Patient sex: M
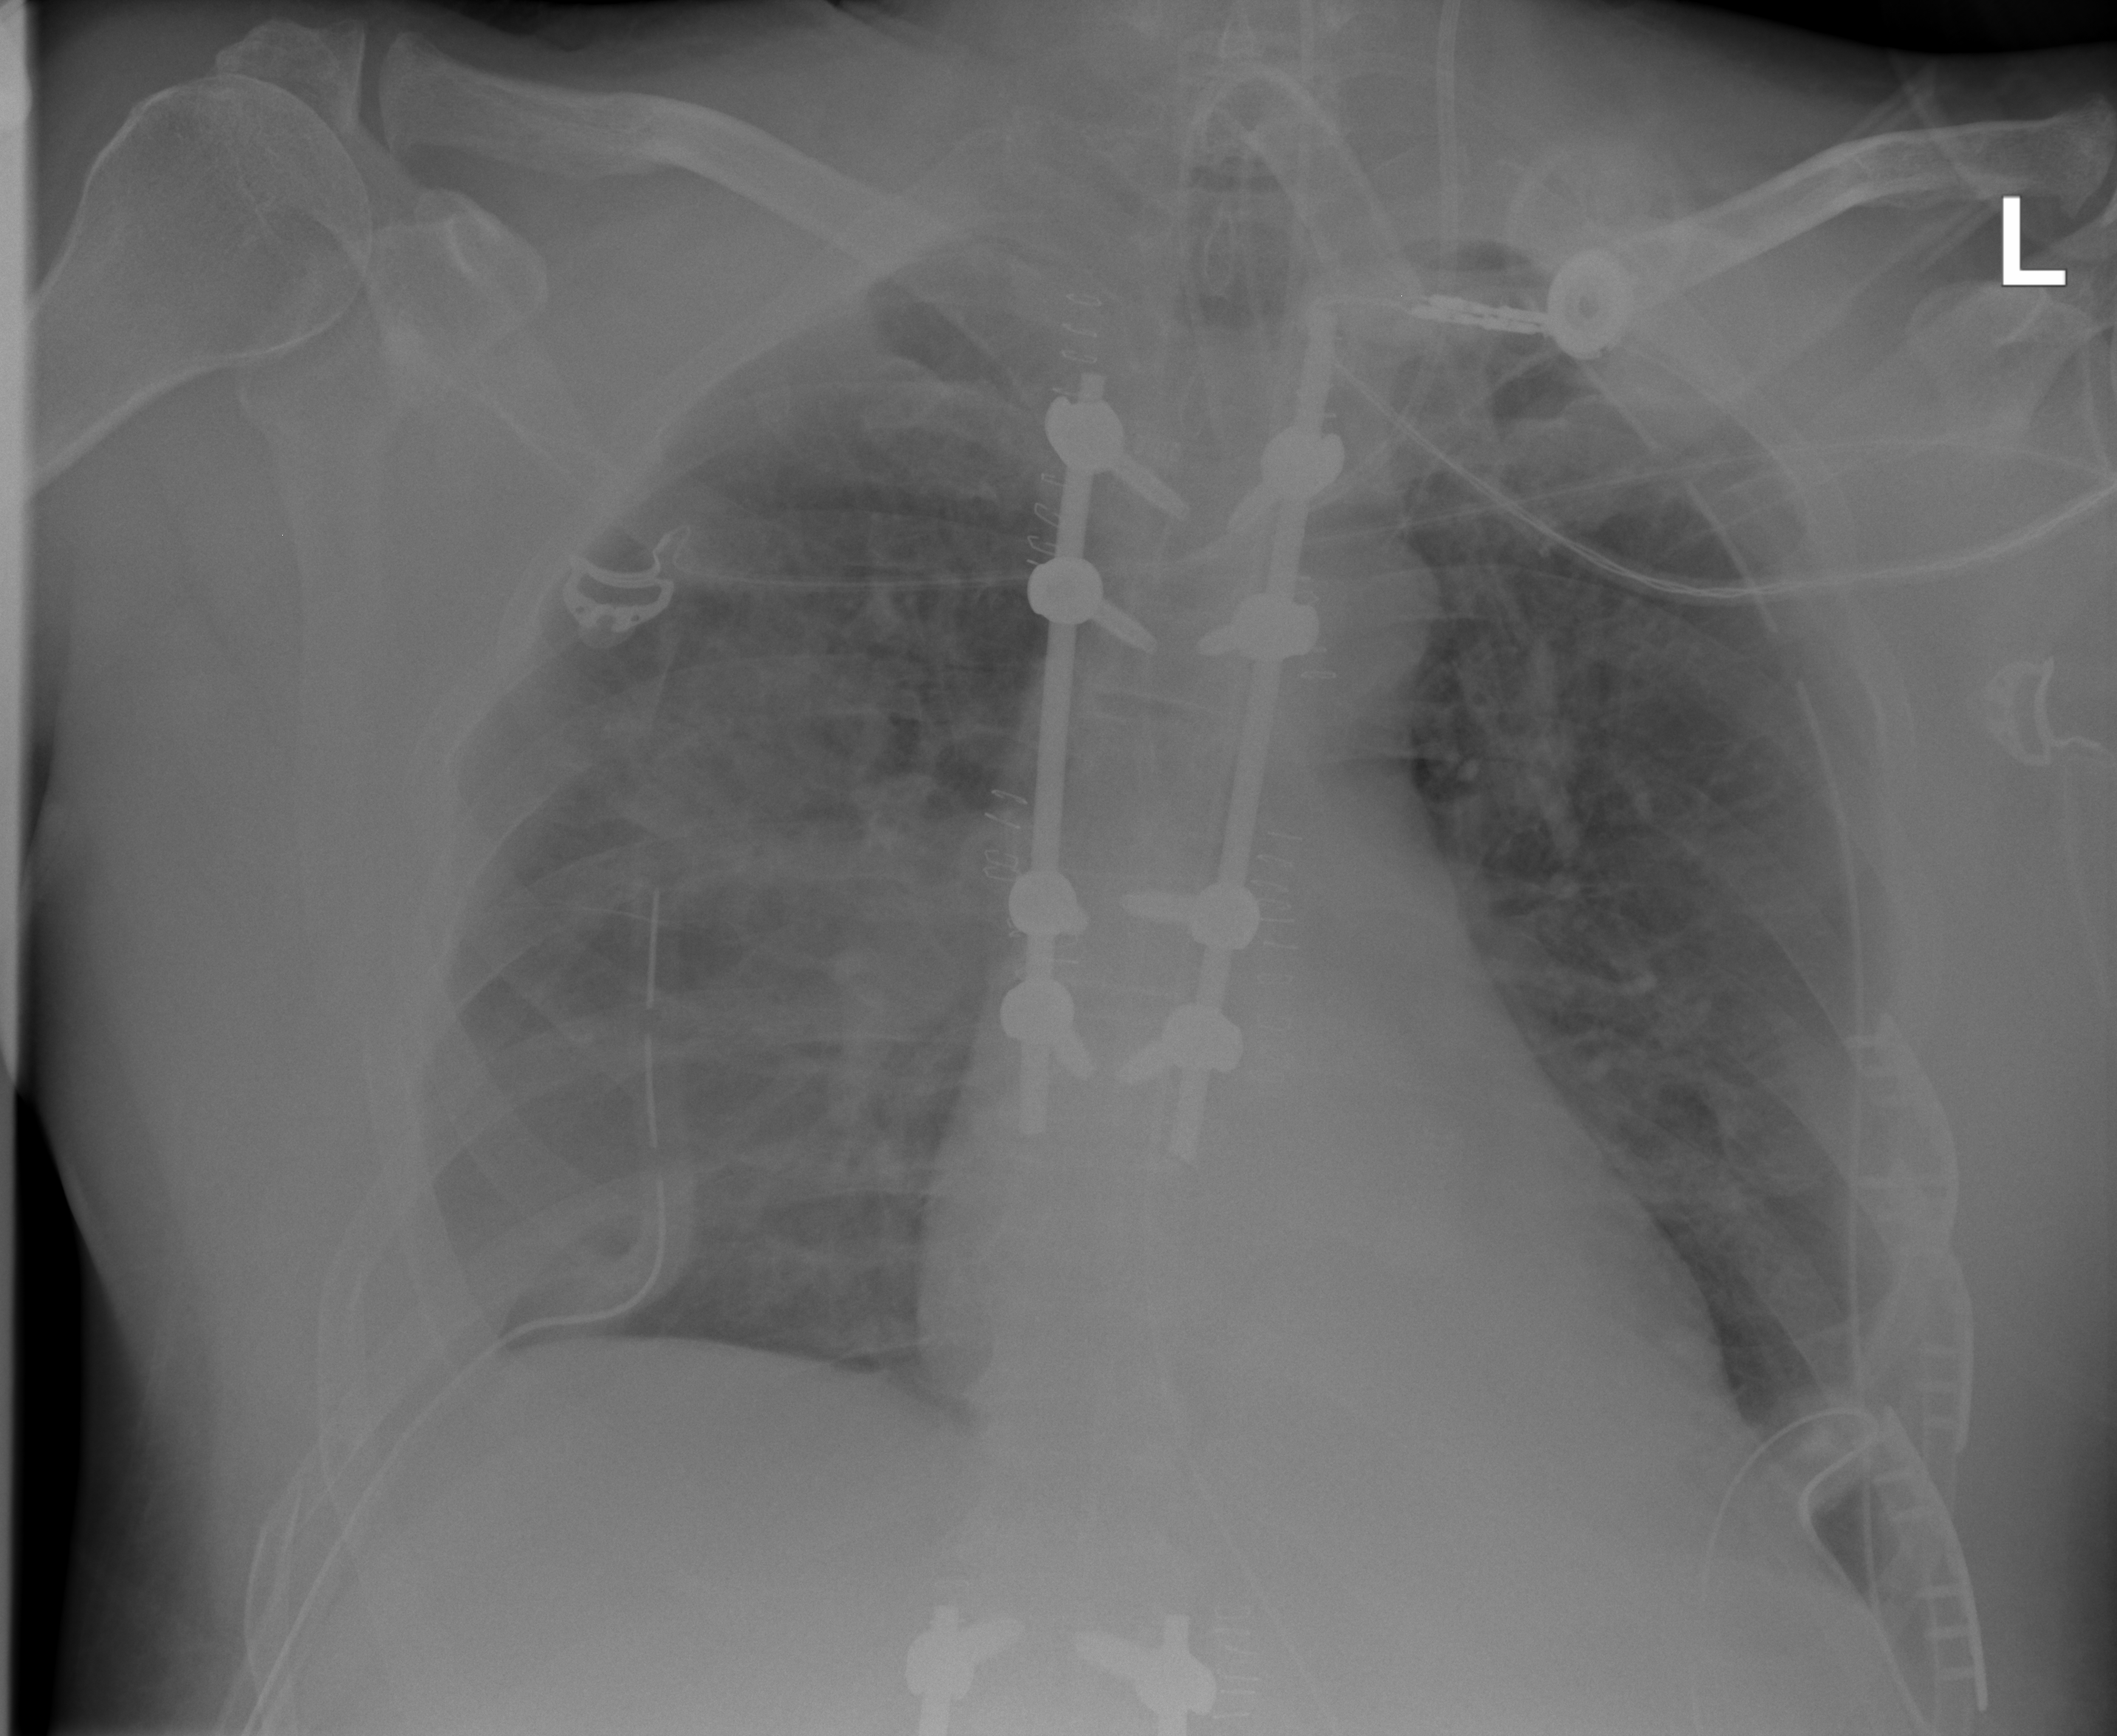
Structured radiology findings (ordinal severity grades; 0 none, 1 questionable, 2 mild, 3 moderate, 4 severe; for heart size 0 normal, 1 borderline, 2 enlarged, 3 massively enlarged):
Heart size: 0
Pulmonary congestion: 2
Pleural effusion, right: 1
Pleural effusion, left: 0
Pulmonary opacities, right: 2
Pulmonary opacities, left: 0
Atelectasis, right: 2
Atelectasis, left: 0